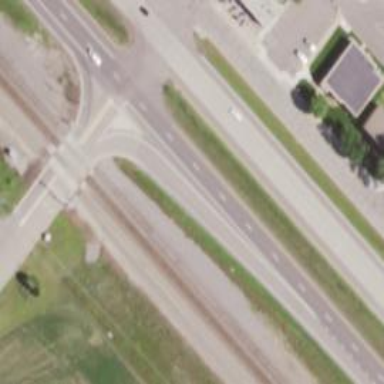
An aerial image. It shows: Asphalt trunk link road.